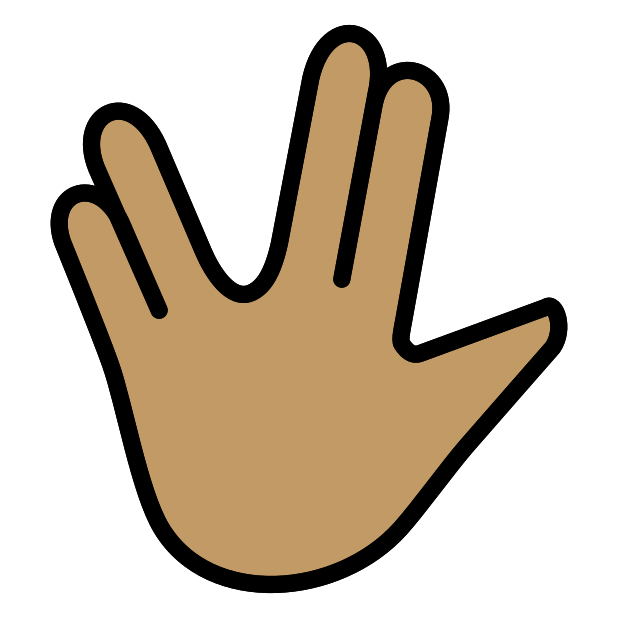
vulcan salute: medium skin tone